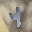
Label: 4